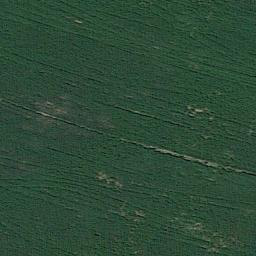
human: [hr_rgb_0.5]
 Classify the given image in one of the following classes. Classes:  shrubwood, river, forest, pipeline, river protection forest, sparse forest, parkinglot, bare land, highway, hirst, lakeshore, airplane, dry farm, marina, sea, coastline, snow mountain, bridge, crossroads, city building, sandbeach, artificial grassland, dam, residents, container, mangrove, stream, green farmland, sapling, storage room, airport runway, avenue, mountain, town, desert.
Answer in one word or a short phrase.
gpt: artificial grassland